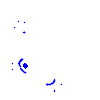
Particle: pion